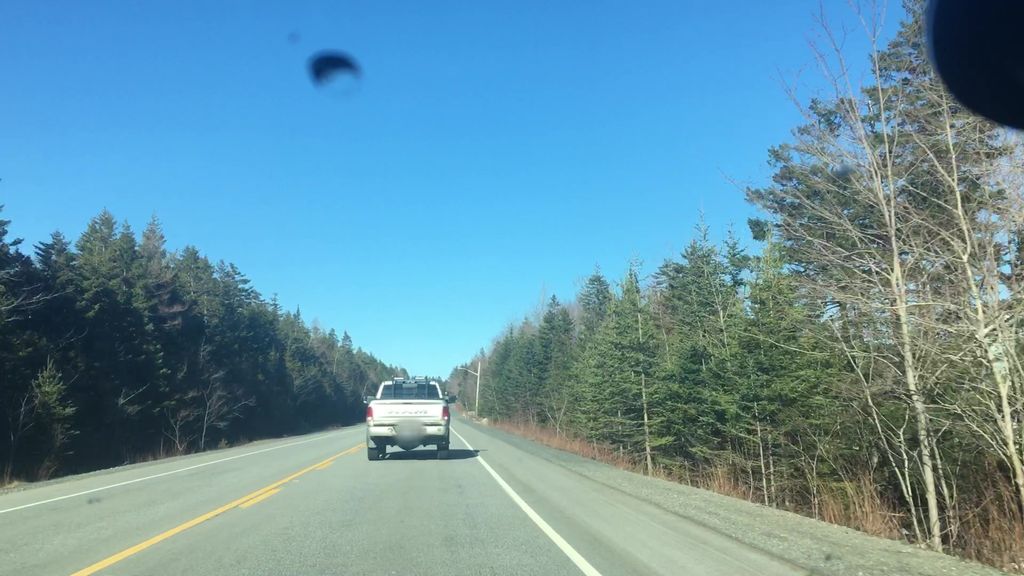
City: halifax